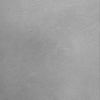
Label: dusty